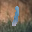
Label: 1